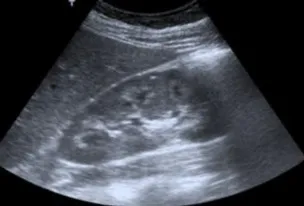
Renal echography. Right kidney.
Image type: radiology (ultrasound)